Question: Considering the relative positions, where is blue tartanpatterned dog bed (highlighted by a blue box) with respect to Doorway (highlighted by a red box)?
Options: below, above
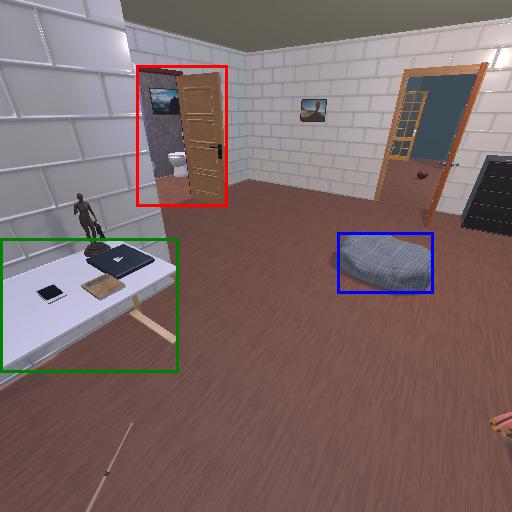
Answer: below